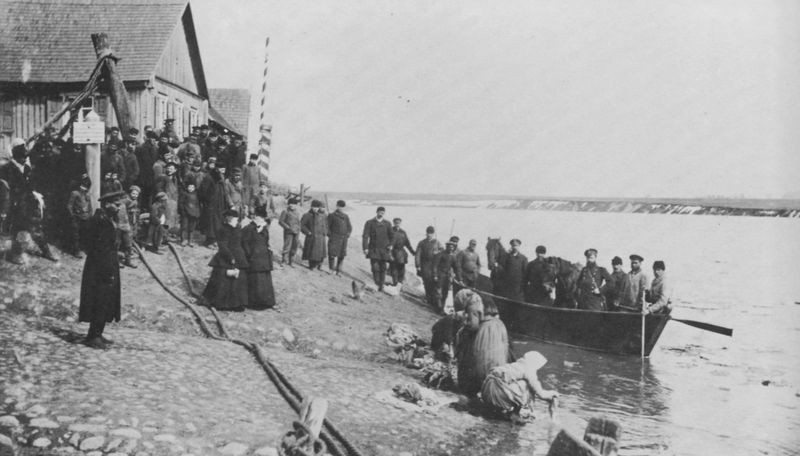
Titel: Ankunft im Dorf Janowo im Baltikum
Künstler: Russischer Photograph
Standort: New York (New York)
Institution: Bakhmeter Archive, Rare Book and Manuscript Library, Columbia University
Schlagwörter: meer, wasser, fluss, frauen, landschaft, menschen, mädchen, see, sitzen, ufer, männer, gebäude, haus, menge, stehen, stein, flach, gewässer, personen, boot, ruder, küste, schiff, strand, fischer, russland, hafen, seile, tau, geneigt, taue, flucht, foto, fotografie, abschied, seil, uniformen, eiß, bootshaus, ankunft, rettung, uffer